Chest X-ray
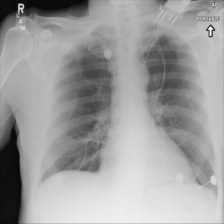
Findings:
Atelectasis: negative
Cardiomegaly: negative
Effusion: negative
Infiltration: negative
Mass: negative
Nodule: negative
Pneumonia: negative
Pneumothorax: negative
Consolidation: negative
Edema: negative
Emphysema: negative
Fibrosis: negative
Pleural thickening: negative
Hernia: negative